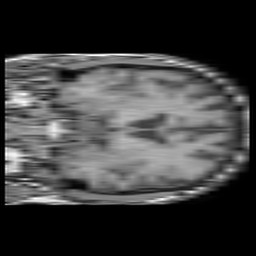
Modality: T1w
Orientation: coronal
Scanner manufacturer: philips
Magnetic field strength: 1.5 T
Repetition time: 0.1788 s
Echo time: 0.001875 s